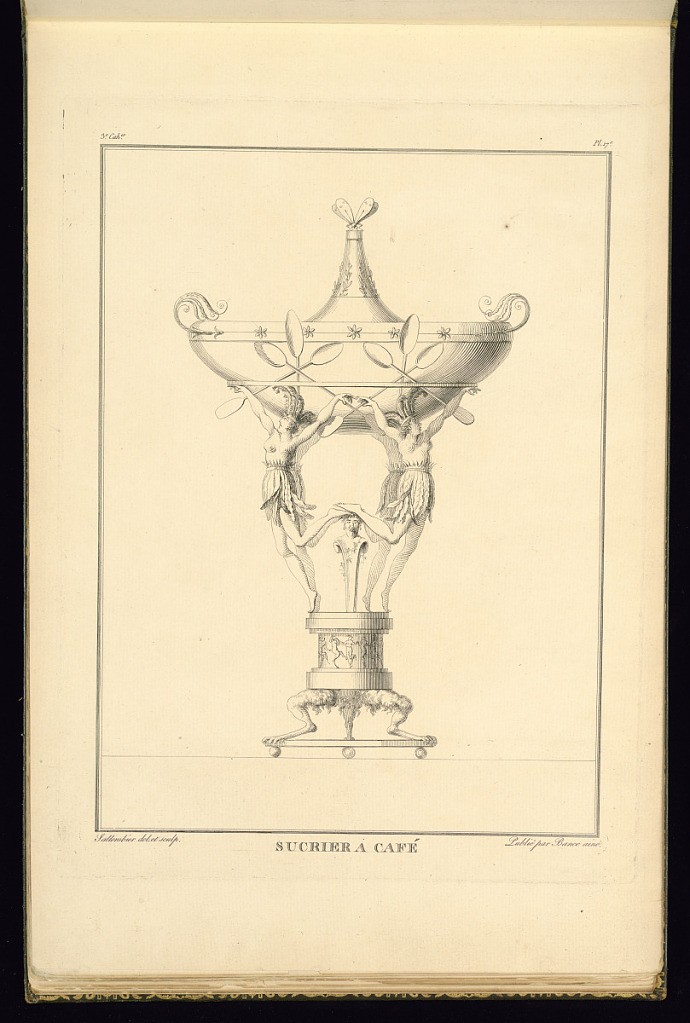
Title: SUCRIER A CAFÉ
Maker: Henri Sallembier, French, ca. 1753 - 1820
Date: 1805
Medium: Etching on paper
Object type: Print
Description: Design for a sugar bowl with Empire style motifs. A shallow bowl decorated with rosettes, scrolling leaves, spoons, and a butterfly finial, on a stand in the shape of four women, wearing feather hats and leaf skirts (personifications of America), with a herm sculpture in the center, on a stand with a frieze of figures, with goat legs. The plate is titled, signed, and numbered.